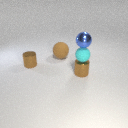
small brown metal cylinder to the left of small brown metal cylinder